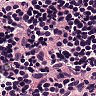
Metastatic tissue present: no